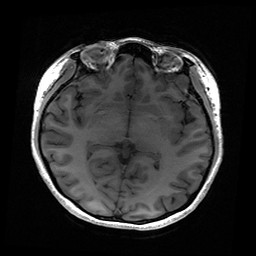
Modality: T1w
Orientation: sagittal